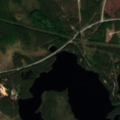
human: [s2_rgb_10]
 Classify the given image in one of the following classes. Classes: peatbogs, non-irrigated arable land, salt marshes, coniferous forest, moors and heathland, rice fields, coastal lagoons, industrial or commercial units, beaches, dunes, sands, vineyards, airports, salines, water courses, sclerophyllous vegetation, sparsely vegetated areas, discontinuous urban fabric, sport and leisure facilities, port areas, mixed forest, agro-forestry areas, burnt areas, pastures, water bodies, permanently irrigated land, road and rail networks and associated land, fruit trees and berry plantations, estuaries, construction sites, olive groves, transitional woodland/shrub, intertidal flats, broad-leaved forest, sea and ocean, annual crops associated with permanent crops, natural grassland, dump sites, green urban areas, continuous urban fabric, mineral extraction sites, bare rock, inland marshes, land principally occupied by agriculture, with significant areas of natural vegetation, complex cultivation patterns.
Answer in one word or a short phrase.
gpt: coniferous forest, water bodies